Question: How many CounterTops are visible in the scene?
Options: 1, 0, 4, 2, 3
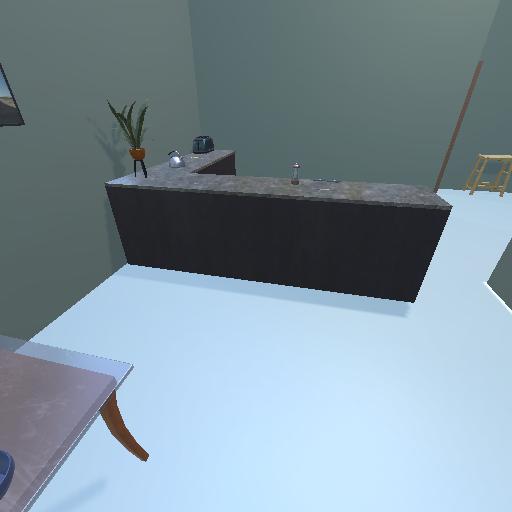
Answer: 1